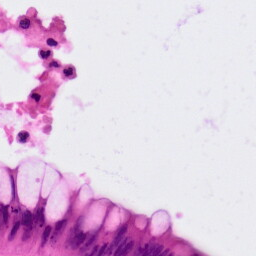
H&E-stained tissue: Colon